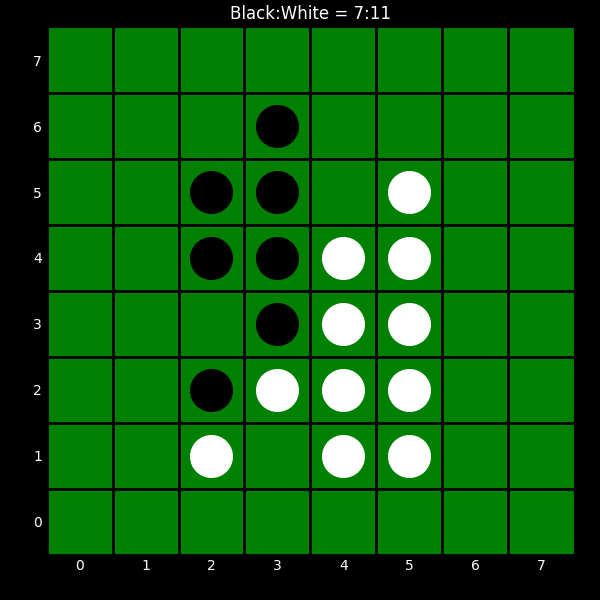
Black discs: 7
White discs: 11